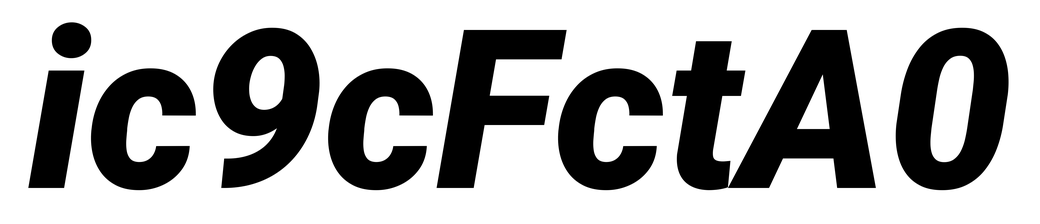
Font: Roboto-Italic_Black_Italic